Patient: sex M, age 48
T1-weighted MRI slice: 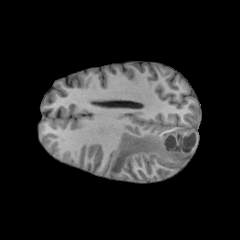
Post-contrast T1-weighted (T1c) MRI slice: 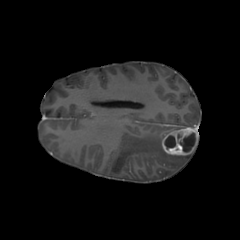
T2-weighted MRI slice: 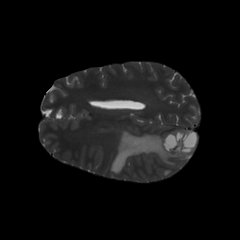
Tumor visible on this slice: yes
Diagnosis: Glioblastoma, IDH-wildtype
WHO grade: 4